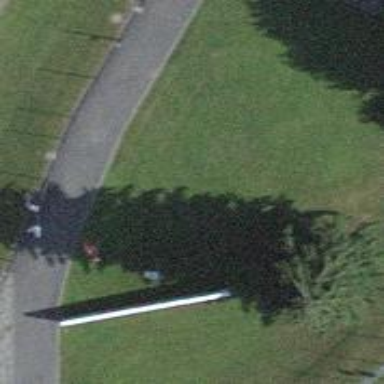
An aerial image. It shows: Flagpole structure.